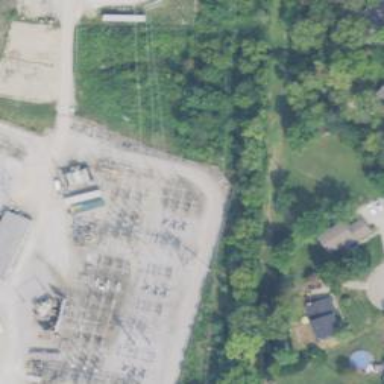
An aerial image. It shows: Switch for power supply.